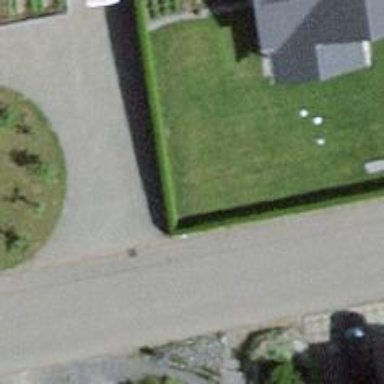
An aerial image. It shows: Hedge acting as barrier.